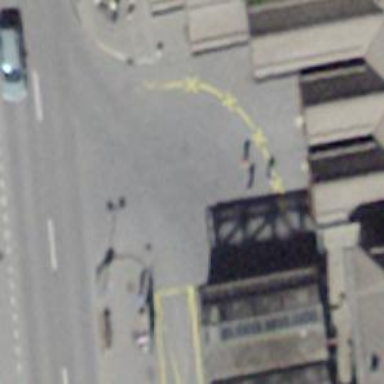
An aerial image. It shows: Asphalt service road with sidewalks on both sides.